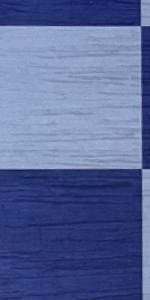
Label: Empty